Question: I have a JPanel ('panel'), the layout of which is set to BoxLayout. I also have a custom class 'MapRow', which extends JPanel (and has a few components inside it in a simple FlowLayout), and I wish to add the instances of 'MapRow' to 'panel' in a simple, left-aligned, top-down fashion. Consider the following method:
'''
public void drawMappingsPanel(JPanel panel) {
panel.setLayout(new BoxLayout(panel, BoxLayout.PAGE_AXIS));
int s = /* aMethodCall() */;
for (int i = 0; i < s; i++) {
MapRow row = new MapRow();
row.setAlignmentX(LEFT_ALIGNMENT);
panel.add(row);
}
}
'''
However, when I run the code, all 'MapRow' panels are centrally aligned, like below:

How can I align the 'MapRow' panels to the left? The 'setAlignmentX(LEFT_ALIGNMENT)' method doesn't seem to work...
I just replaced instances of 'MapRow' with dummy 'JButton's, and they got left-aligned all fine. So components such as 'JButton's can be left aligned using 'setAlignmentX()', but JPanels cannot be?
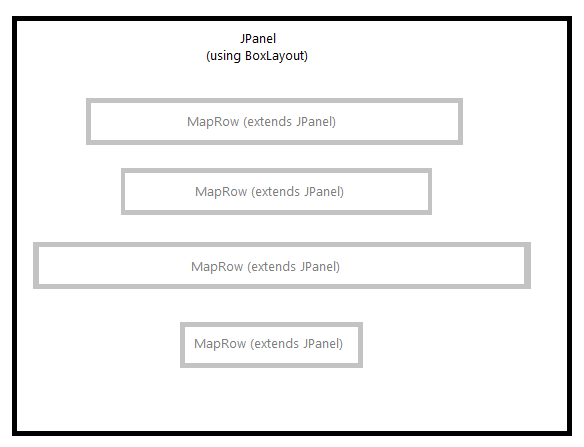
Answer: You should use a LEFT-alignement for you FlowLayout in MapRow. Here is a small <URL> illustrating that:
'''
import java.awt.Color;
import java.awt.FlowLayout;
import javax.swing.BorderFactory;
import javax.swing.BoxLayout;
import javax.swing.JFrame;
import javax.swing.JLabel;
import javax.swing.JPanel;
import javax.swing.SwingUtilities;
public class TestJPanels {
protected void initUI() {
final JFrame frame = new JFrame(TestJPanels.class.getSimpleName());
frame.setDefaultCloseOperation(JFrame.EXIT_ON_CLOSE);
JPanel panel = new JPanel();
panel.setLayout(new BoxLayout(panel, BoxLayout.PAGE_AXIS));
for (int i = 0; i < 5; i++) {
JLabel label = new JLabel("Label-" + i);
label.setBorder(BorderFactory.createLineBorder(Color.GREEN));
JPanel insidePanel = new JPanel(new FlowLayout(FlowLayout.LEFT));
insidePanel.add(label);
insidePanel.setBorder(BorderFactory.createLineBorder(Color.RED));
panel.add(insidePanel);
}
frame.add(panel);
frame.pack();
frame.setVisible(true);
}
public static void main(String[] args) {
SwingUtilities.invokeLater(new Runnable() {
@Override
public void run() {
new TestJPanels().initUI();
}
});
}
}
'''